Question: Should be a pretty simple one today. I have a column with a list of contracts:

As you see, some contracts have a "-...." at the end. I need to removed this and any character after this (see desired output). Unfortunately, it's not just 1 character (could be multiple/differenct #s). So I imagine it's going to be a right/len/search combo.
Thoughts?
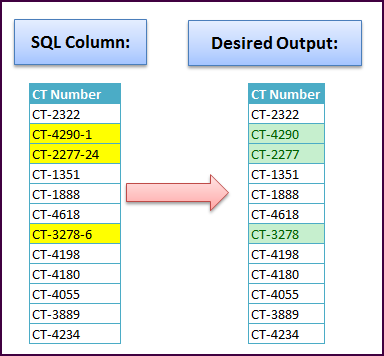
Answer: If the contracts all have the same form, the following is almost standard SQL for doing what you want:
'''
select (case when CTNumber like '%-%-%'
then left(CTNumber, 7)
else CTNumber
end) as DesiredOutput
from t
'''
The 'like' syntax is standard, the 'case' is standard, and most databases have a 'left()' function. This does assume that the form of the CTNumber is such that you always want the first seven characters.